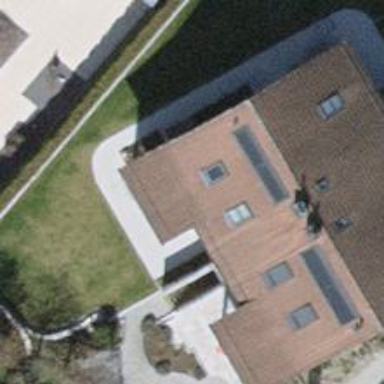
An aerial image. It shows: Semidetached house with gabled roof.